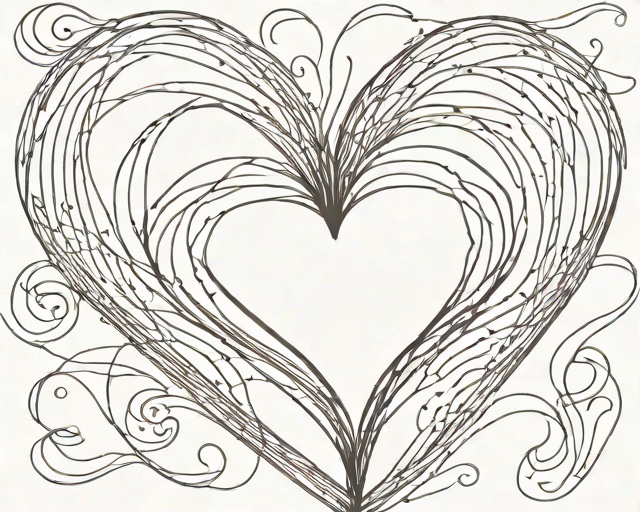
Category: Valentine